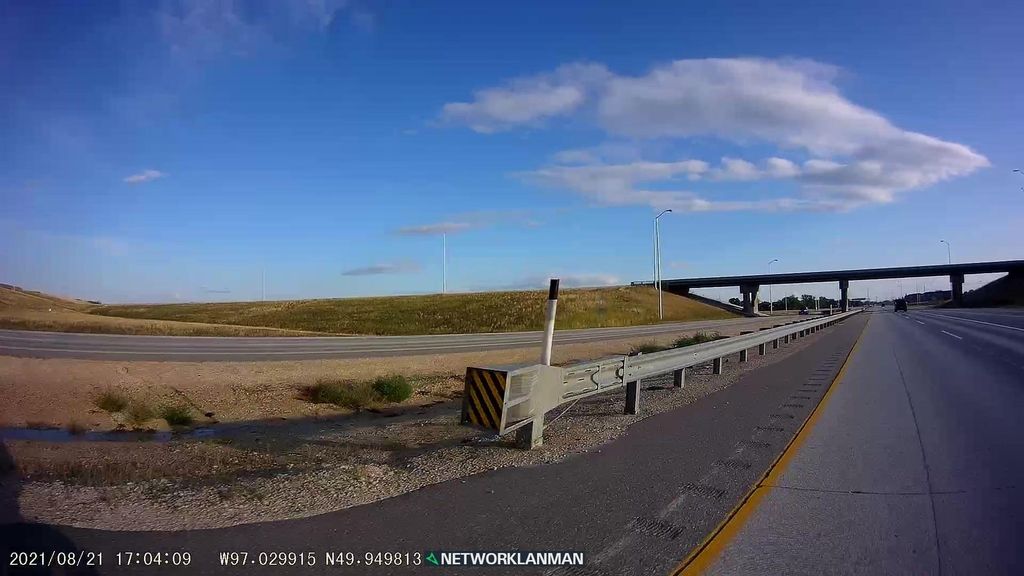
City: winnipeg